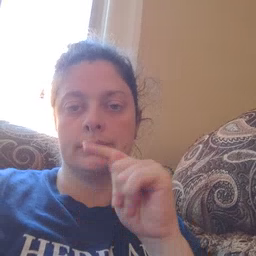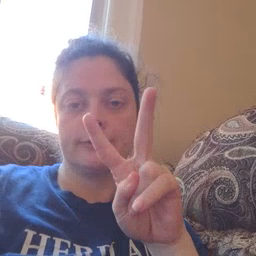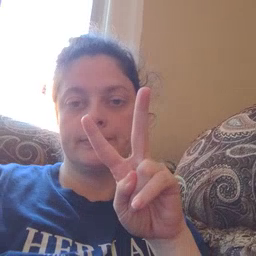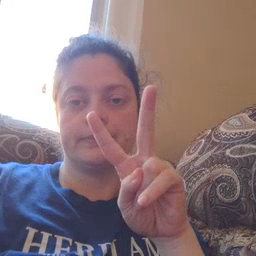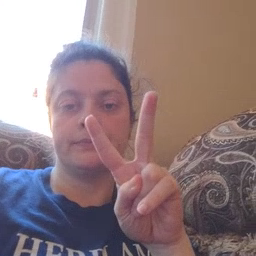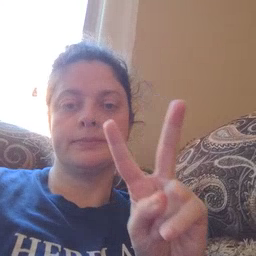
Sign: TV